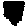
Label: hexagon